Question: I have an image that's a circle and when someone hovers over it, i want it to animate and elongate horizontally, but i want it to stretch only the center of the image while maintaining the curves on the left/right. so something like this

i apologize for my terrible paint skills.
if this isn't possible with a simple css setting or something, are there any alternative ways to animate a circle into this?
thanks
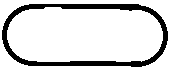
Answer: You will use 3 images. One each for the sides, encompassing the curves, then a middle image that is only as wide as you need it to be. You will use these images as background images inside of their own divs, and the middle image you want to make it repeat-x for as big as you need it to be, both for before the animation, and when it transitions. Remember to set the width and height for each div or they will collapse, as they are technically empty. You also need to float your divs to the left and make sure there is no padding or margins or you will get gaps.
Try this css:
'''
#div1 {
background-image:url(leftcurve.png);
background-repeat:no-repeat;
width:15px;
height:100px;
float:left;
padding:0;
margin:0;
}
#div2 {
background-image:url(middle.png);
background-repeat:repeat-x;
width:15px;
height:100px;
float:left;
padding:0;
margin:0;
}
#div3 {
background-image:url(rightcurve.png);
background-repeat:no-repeat;
width:15px;
height:100px;
float:left;
padding:0;
margin:0;
'''
}
Then just call your divs in regular html. Using JQuery to animate is a great solution for animation as you get nice transitions. What you want to do is tell JQuery to only animate the middle div, on hover, by making the width change to whatever you need it to be, from, say 15px to 100px or whatever.